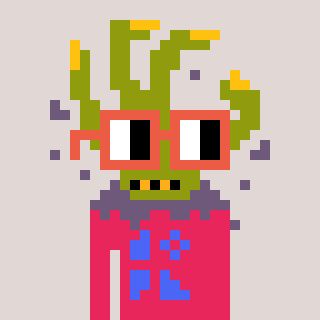
a pixel art character with square orange glasses, a zombie-hand-shaped head and a redpinkish-colored body on a warm background